Question: I'm using Font Awesome icons, and I'd like them to have a background.
The problem is that the icons are different sized so 'padding' will not result equal sized boxes.
Setting the 'width' and 'height' as a block element won't make it centered.
How could I get same sized boxes with the icons centered?
---
:

---
:
'''
i {
margin: 15px;
display: inline-block;
float: right;
padding: 15px 15px;
border-radius: 10px;
background: #FFFF00;
}
'''
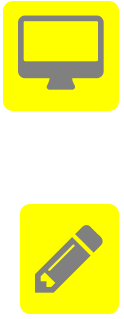
Answer: For my solution, I set a and 'width'. I then set 'text-align' to 'center'.
<URL>
'''
i {
/* Rest of CSS */
text-align: center;
width: 17px;
}
'''
I chose '17px' because that's the largest width between the two icons.